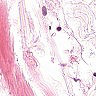
Metastatic tissue present: no